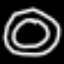
Label: donut